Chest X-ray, PA view. Patient: 15 years old, sex F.
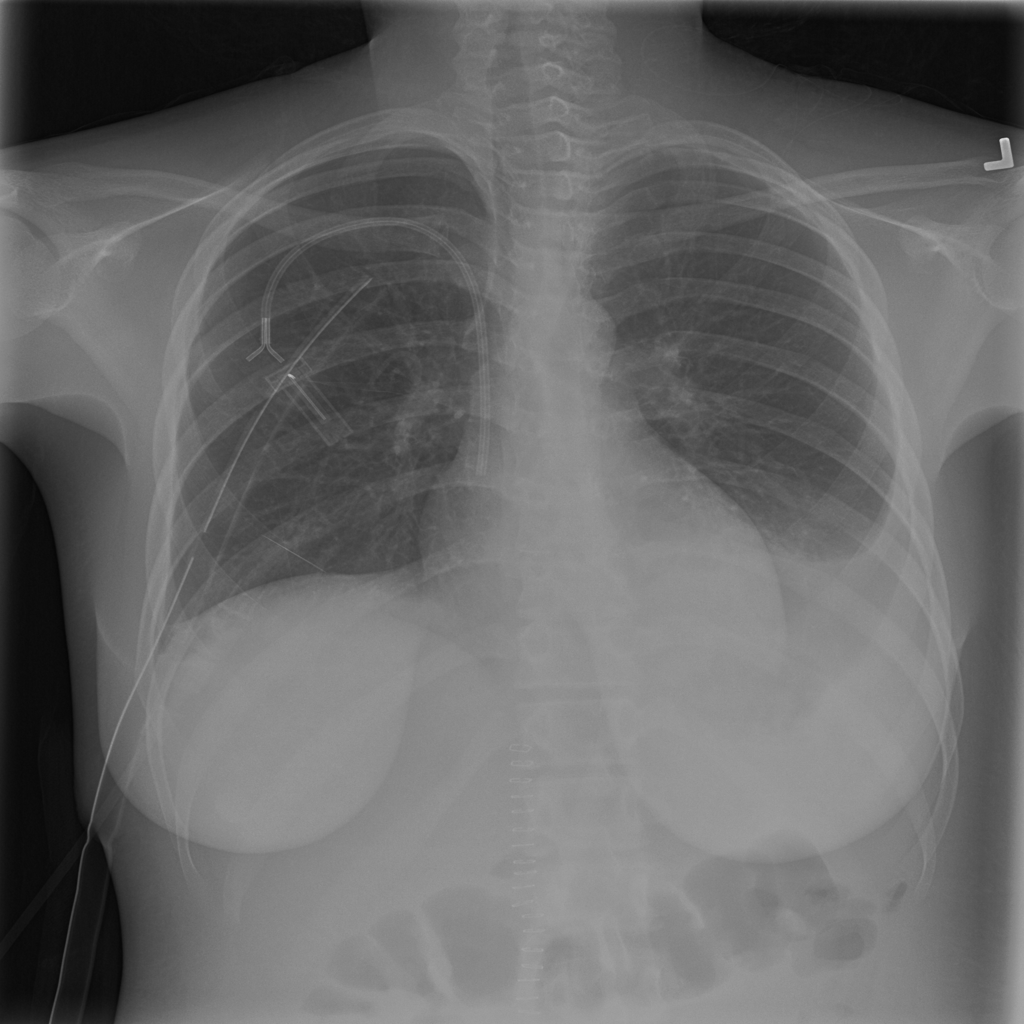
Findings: Effusion, Pneumothorax